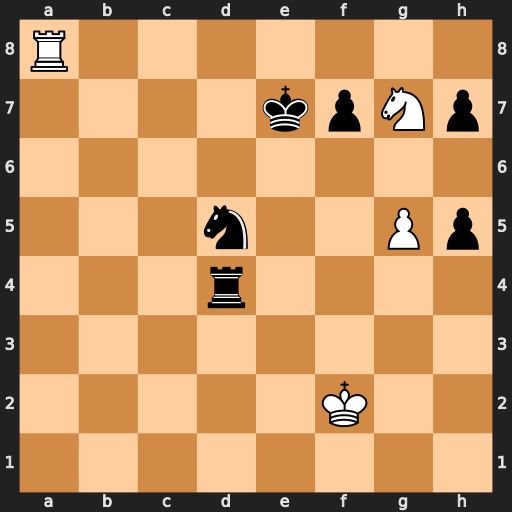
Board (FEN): R7/4kpNp/8/3n2Pp/3r4/8/5K2/8
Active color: w
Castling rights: -
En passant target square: -
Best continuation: Nf5+ Ke6 Nxd4+